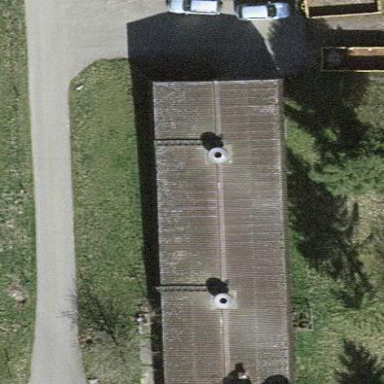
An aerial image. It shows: Farm auxiliary building specifically designed as poultry hall.